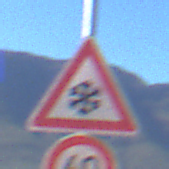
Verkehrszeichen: SchneeOderEisglaette
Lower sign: Geschwindigkeit60
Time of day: MorningAfternoon
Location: Outdoor (RoadRail)
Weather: Clear
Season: NotSpecified
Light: Natural